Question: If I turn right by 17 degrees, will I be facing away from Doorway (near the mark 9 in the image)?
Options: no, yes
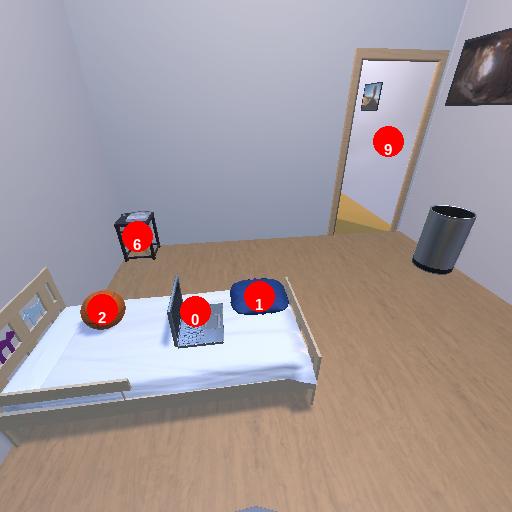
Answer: no